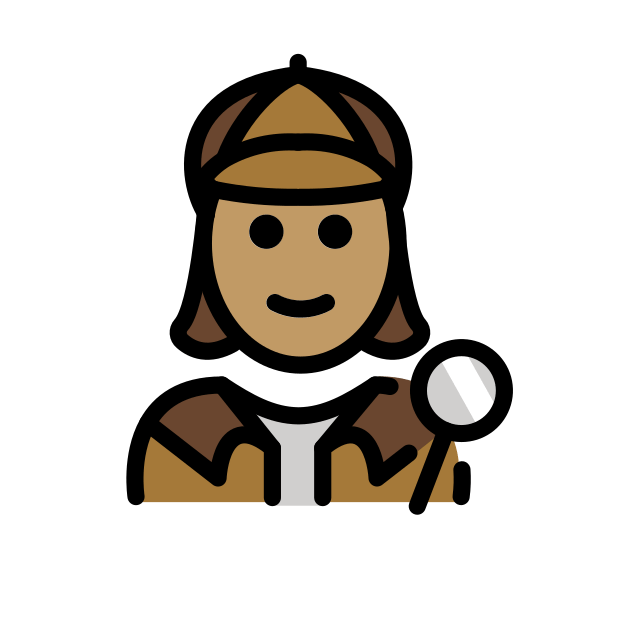
woman detective: medium skin tone